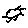
Label: sun